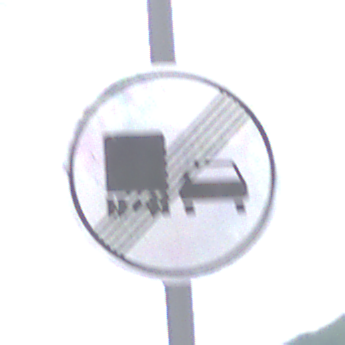
Verkehrszeichen: EndeUeberholverbotKraftfahrzeuge
Umgebung: Outdoor, RoadRail
Tageszeit: Midday
Wetter: PartlyCloudy
Licht: Natural
Jahreszeit: NotSpecified
Kontrast: LowContrast